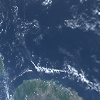
Label: water